Question: This show number '1' and a button. When I click that button, it supposed to trigger $state.go and within the controller, it should detect the event in '$rootScope.$on' and update the number to '2'. However, for some reason I cannot get the number ('data.id') to update even using $digest or $apply.
<URL>
'''
<!DOCTYPE html>
<html ng-app="myapp">
<head>
<script data-require="angular.js@*" data-semver="1.4.0-beta.5" src="https://code.angularjs.org/1.4.0-beta.5/angular.js"></script>
<script data-require="ui-router@*" data-semver="0.2.13" src="//rawgit.com/angular-ui/ui-router/0.2.13/release/angular-ui-router.js"></script>
<meta charset="utf-8" />
<meta http-equiv="X-UA-Compatible" content="IE=edge,chrome=1" />
<title></title>
<meta name="description" content="" />
<meta name="viewport" content="width=device-width" />
</head>
<body class="container">
<div ui-view=""></div>
<div ng-controller="state2Ctrl">
<a href="#" ng-click="change()">Change</a>
</div>
<script src="app.js"></script>
<script src="controllers.js"></script>
</body>
</html>
'''
'''
<p>{{ data.id }}</p>
'''
'''
var app = angular.module('myapp', ['ui.router']);
app.config(function($stateProvider, $urlRouterProvider) {
$urlRouterProvider.otherwise('/state1/0');
$stateProvider
.state('state1', {
url: '/state1/:id',
controller: 'state1Ctrl',
templateUrl: 'state1.html'
});
});
app.controller('state2Ctrl', function ($scope, $rootScope, $state, $stateParams) {
$scope.i = 1;
$scope.change = function(){
console.log('change state1');
$state.go('state1', {id: $scope.i++});
};
});
app.controller('state1Ctrl', function ($scope, $rootScope, $state, $stateParams) {
$scope.data = {id: 1};
$rootScope.$on('$stateChangeSuccess', function(evt, toState, toParams, fromState, fromParams) {
console.log($scope.data);
$scope.$apply(function() {
$scope.data = {id: 2};
console.log($scope.data);
});
});
});
'''
Can someone find my mistake on why 'data.id' did not get update in the view?
From Radim response below, I changed the code a bit to better reflect my REAL code: <URL>
Basic I didn't have the situation with parent state in my case. What I want to do is from the SAME state, trigger that state with new params and change some $scope variable objects. That's all.
'''
var i = 1;
app.controller('state1Ctrl', function($scope, $rootScope, $state, $stateParams) {
$scope.change = function() {
console.log('change state1: ' + i);
$state.go('state1', {
id: i++
});
};
$scope.data = {
id: 1
};
$rootScope.$on('$stateChangeSuccess', function(evt, toState, toParams, fromState, fromParams) {
console.log('$stateChangeSuccess: ');
console.log($scope.data);
$scope.data = $scope.data || {};
$scope.data.id = toParams.id;
console.log('After assign:');
console.log($scope.data);
});
});
'''
I found out after clicking Change 4 times, the number of '$stateChangeSuccess' event piling up as the screenshot below. I am not sure why either if you can help to explain and avoid this.

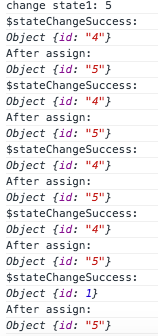
Answer: The reason is, that you are recreating 'data' every time
'''
// this will create new reference to data
// in current scope, while not effecting any other (parent)
$scope.data = {id: 2};
'''
If you want to update existing reference we have to do it
'''
// here we work with existing reference
// if it was created, it will be used, the id property will be updated
$scope.data = $scope.data || {};
$scope.data.id = 2;
'''
There is <URL>.
The state has now parent, which $scope we will be inheriting all the time, so we can use it as a shared holder for '$scope.data'
'''
$stateProvider
.state('state1Parent', {
template: '<div ui-view=""></div>',
controller: 'state1ParentCtrl',
});
$stateProvider
.state('state1', {
parent: 'state1Parent',
url: '/state1/:id',
controller: 'state1Ctrl',
templateUrl: 'state1.html'
});
'''
The controller updated def:
'''
app.controller('state1Ctrl', function ($scope, $rootScope, $state, $stateParams) {
// no $scope.data definition, used the inherited
//$scope.data = {id: 3};
$rootScope.$on('$stateChangeSuccess', function(evt, toState, toParams, fromState, fromParams) {
console.log($scope.data);
// because this state change listener still have access to $scope
// we can update the value of data.id
// because it is in fact parent reference
// se even next state will have access to it
//$scope.$apply(function() {
$scope.data = $scope.data || {};
$scope.data.id = toParams.id;
console.log($scope.data);
//});
});
});
'''
And a parent controller, with a reference data definition
'''
app.controller('state1ParentCtrl', function ($scope, $rootScope, $state, $stateParams) {
$scope.data = { id : 1 };
})
'''
Check it <URL>.
I am not saying that this is way we should go. But trying to show what is the issue, and how it could be solved
EXTEND: could we do this without a parent state?
From extended question:
> Basic I have the situation with state in my case. What I want to do is from the , trigger and change some variable objects. That's all.
So, what are the issues here.
1) The 'controller' lifecycle is the shortest, in angular world. It will live only during the state. Once we leave it, navigate to other - it will disappear (if no memory leak hooks are in place)
2) The controller's scope will be destroyed, once the controller is destroyed...
3) We have to think about states as about isolated islands. If we do have access to state '$scope' - even in the internal declaration '$rootScope.$on('$stateChangeSuccess'' - we do have access the $scope of current state... of current controller. In fact, we create a candidate for
'''
app.controller('state1Ctrl', ...
...
$rootScope.$on('$stateChangeSuccess', ...
// HERE - $scope belongs to Controller, and its life cycle is very short
$scope.data =
'''
4) if we want to change some value, inisde of - after transition we have to move it OUT. It cannot be in current state, because current state/view/controller (and it's scope) will not be the same.
5) The way how to keep data is - Service (singleton) or a Model inside of a parent (which will be inherited through the view/scope inheritance)
6) The '$rootScope.$on' Should be declared in some .run() method - outside of the controller. But in this case, it does not seem to be adding any value. Because if we will place the shared data into some service... we can do it anyhwere, e.g. in other controller as well